九年级 · 图论
计算机处理任务时, 经常会以圆形进度条的形式显示任务完成的百分比,下面是同一个任务进行到不同阶段时进度条的示意图：当任务完成的百分比为 $x$ 时，线段 $M N$的长度记为 $d(x)$. 下列描述正确的是（）

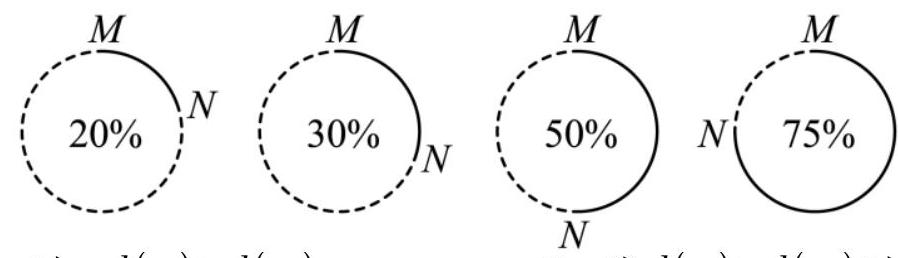
A. 当 $x_{1}>x_{2}$ 时, $d\left(x_{1}\right)>d\left(x_{2}\right)$
B. 当 $d\left(x_{1}\right)>d\left(x_{2}\right)$ 时, $x_{1}>x_{2}$
C. 当 $x_{1}+x_{2}=1$ 时, $d\left(x_{1}\right)=d\left(x_{2}\right)$
D. 当 $x_{1}=2 x_{2}$ 时, $d\left(x_{1}\right)=2 d\left(x_{2}\right)$


答案: C
解析: 根据弧、弦、圆心角的关系, 即可求解.

【详解】解: A、当 $x_{1}>x_{2}$ 时, $d\left(x_{1}\right)$ 可能大于 $d\left(x_{2}\right)$, 故本选项不符合题意;

B、当 $d\left(x_{1}\right)>d\left(x_{2}\right)$ 时, $x_{1}$ 可能大于 $x_{2}$, 故本选项不符合题意;

C、当 $x_{1}+x_{2}=1$ 时, $d\left(x_{1}\right)=d\left(x_{2}\right)$, 故本选项符合题意;

D、当 $x_{1}=2 x_{2}$ 时, $d\left(x_{1}\right)$ 不一定等于 $2 d\left(x_{2}\right)$, 故本选项不符合题意;

故选: C

【点睛】本题主要考查了弧、弦、圆心角的关系, 熟练掌握弧、弦、圆心角的关系是解题的关键.